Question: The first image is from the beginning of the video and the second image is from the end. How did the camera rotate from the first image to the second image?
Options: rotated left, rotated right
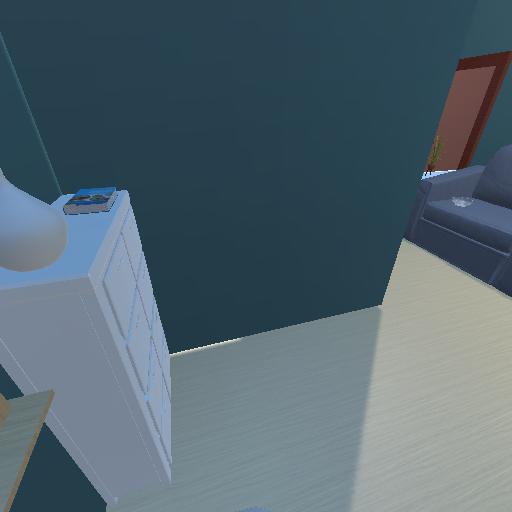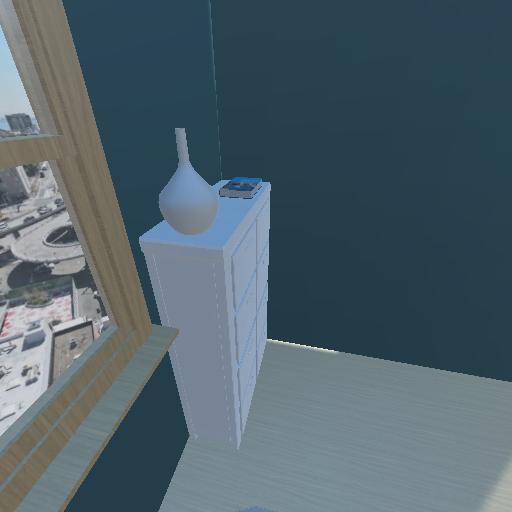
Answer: rotated left